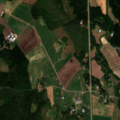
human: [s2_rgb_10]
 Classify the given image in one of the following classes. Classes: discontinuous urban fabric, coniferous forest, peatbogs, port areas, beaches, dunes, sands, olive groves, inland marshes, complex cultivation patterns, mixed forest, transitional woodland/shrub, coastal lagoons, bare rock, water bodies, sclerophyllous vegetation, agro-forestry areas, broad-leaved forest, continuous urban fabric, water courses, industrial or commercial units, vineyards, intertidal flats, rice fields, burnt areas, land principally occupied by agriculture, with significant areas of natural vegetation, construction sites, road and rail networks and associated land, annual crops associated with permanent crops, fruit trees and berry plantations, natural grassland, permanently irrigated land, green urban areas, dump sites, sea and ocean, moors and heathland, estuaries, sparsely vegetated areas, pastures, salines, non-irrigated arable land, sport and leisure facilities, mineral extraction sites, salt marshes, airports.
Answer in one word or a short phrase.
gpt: non-irrigated arable land, land principally occupied by agriculture, with significant areas of natural vegetation, coniferous forest, mixed forest